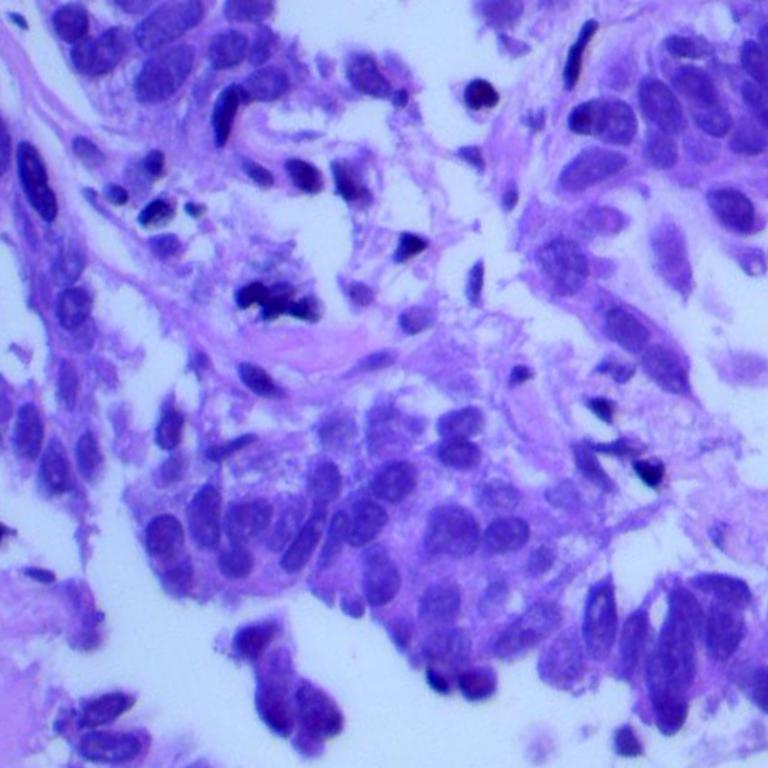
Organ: lung
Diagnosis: adenocarcinomas